Question: I'm not entirely sure if this belongs here or on electronics.stackexchange.com, but since this is to do with IDE setup, and compilation, I believe this is the best place to ask my question.
I've got a C project setup in Eclipse CDT. It uses the Sourcery CodeBench Lite ARM toolchain from Mentor Graphics. I've got the Eclipse CDT, as well as GNU ARM Eclipse plugins installed, and trying to setup the ST.com STM32F4 Discovery examples to compile in Eclipse CDT.
When compiling, the compiler is outputting over 200 errors (shortened for brevity):
'''
.../main.c:75: undefined reference to 'STM_EVAL_PBInit'
.../main.c:77: undefined reference to 'STM_EVAL_LEDInit'
.../main.c:78: undefined reference to 'STM_EVAL_LEDInit'
.../main.c:79: undefined reference to 'STM_EVAL_LEDInit'
.../main.c:80: undefined reference to 'STM_EVAL_LEDInit'
.../main.c:83: undefined reference to 'RCC_GetClocksFreq'
.../main.c:86: undefined reference to 'STM_EVAL_PBGetState'
.../main.c:89: undefined reference to 'STM_EVAL_LEDOn'
.../main.c:90: undefined reference to 'STM_EVAL_LEDOn'
.../main.c:91: undefined reference to 'STM_EVAL_LEDOn'
.../main.c:92: undefined reference to 'STM_EVAL_LEDOn'
'''
Nearly all these items are defined in <URL>, but for some reason, they are not being resolved during compilation.
I've checked, and double checked that the file is made available C/C++ General > Paths and Symbols, Includes tab, but not sure why things aren't working out.

The project is available on <URL>, for anyone wanting to checkout and try the compilation themselves.
I also created a <URL>, as I didn't want to flood here with output information.
Simply clone <URL> into Eclipse CDT, and try the compilation.
The Sourcery CodeBench Lite toolchain is compiled on Mac OS X from <URL>
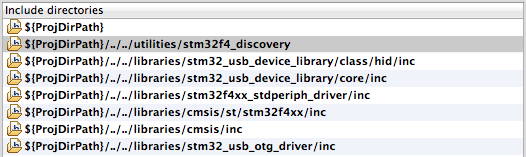
Answer: Turns out I just needed to add the external sources under
> C/C++ General > Paths and Symbols > Source Location
Still some errors, but not relating to this question anymore. :)